Interaction volume radius: 5 \u00c5
Interaction volume height: 40 \u00c5
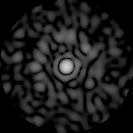
Disorder parameter: 0.8828